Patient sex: F
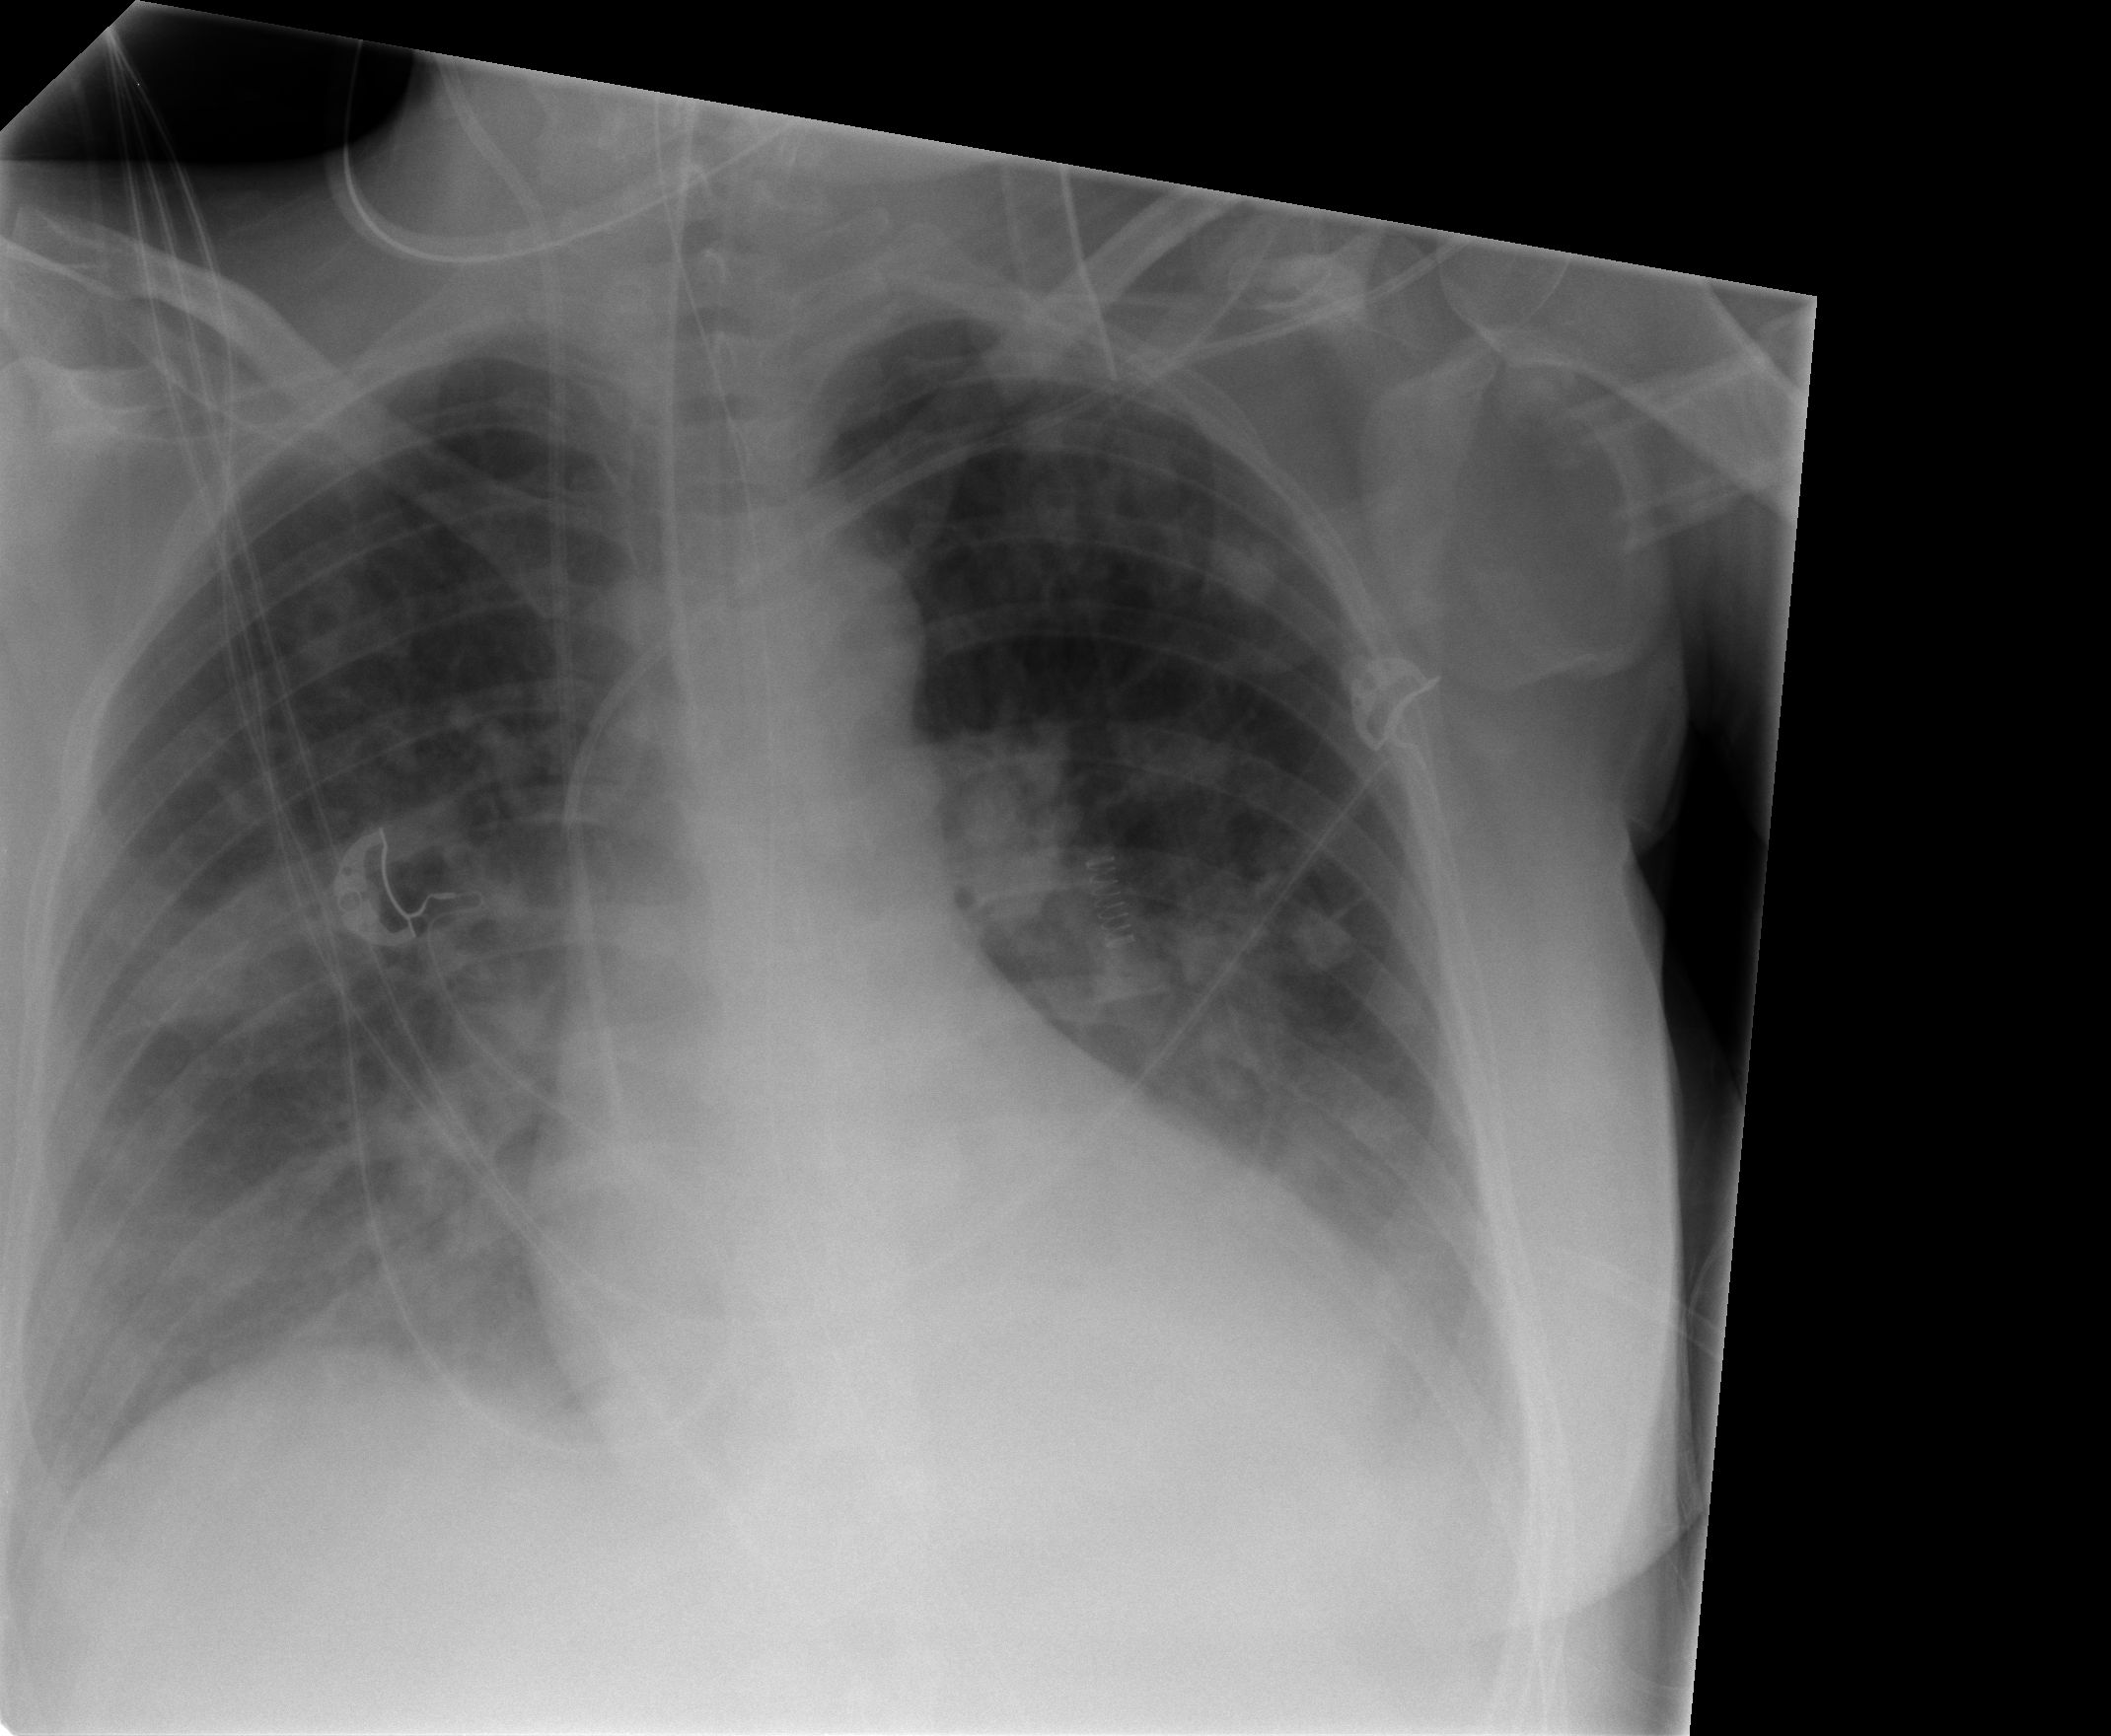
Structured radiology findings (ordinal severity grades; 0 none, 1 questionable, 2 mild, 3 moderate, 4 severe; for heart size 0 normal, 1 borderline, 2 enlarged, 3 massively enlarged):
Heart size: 2
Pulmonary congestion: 2
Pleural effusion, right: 1
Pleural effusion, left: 2
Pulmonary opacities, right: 3
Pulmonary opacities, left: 3
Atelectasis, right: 2
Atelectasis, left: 2